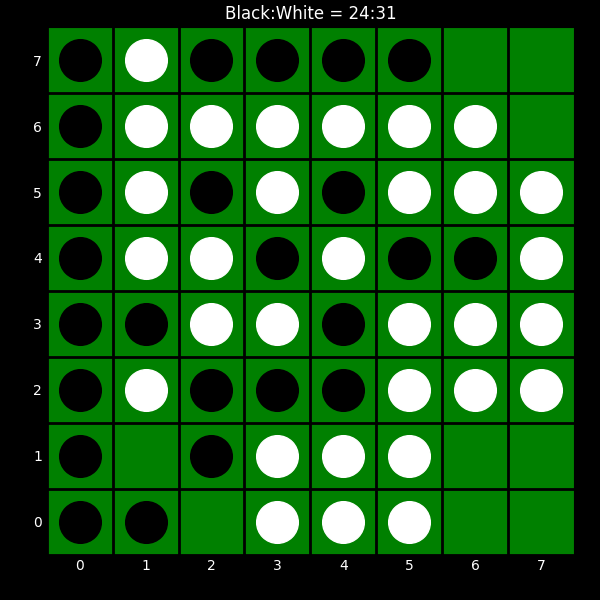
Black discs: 24
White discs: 31